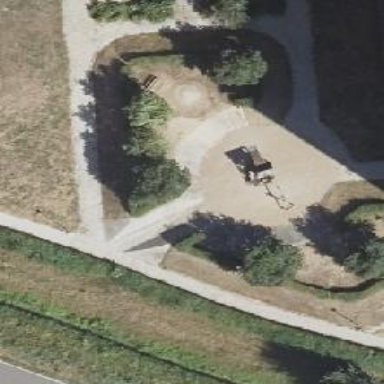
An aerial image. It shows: Playground area for leisure activities on the land.